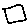
Label: square